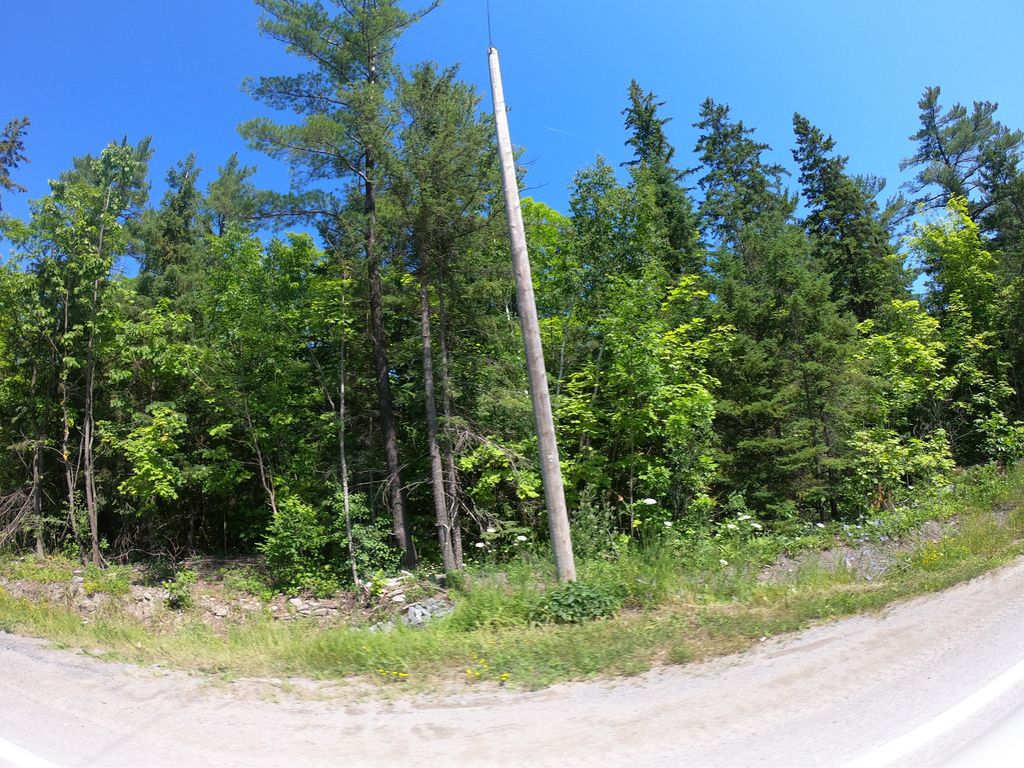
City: ottawa-gatineau